Question: look this:

When the pointer is on the image I want a small dark rect at the bottom of this image with some text. How can I do this? Maybe with jquery?
Thanks guys.
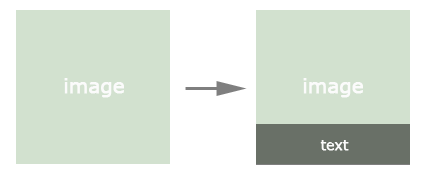
Answer: Yeah, you can easily use jquery to achieve that.
If you want to learn the whole process and do it yourself, take a look at this - <URL>
Or take a look at a few plugins for achieving the same effect - <URL>